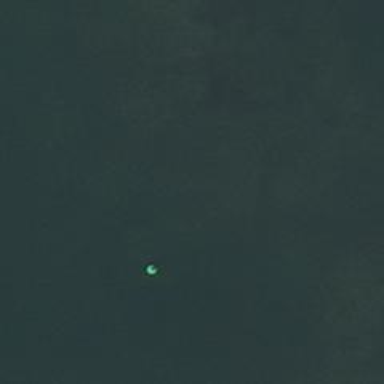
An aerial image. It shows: Green buoy.